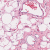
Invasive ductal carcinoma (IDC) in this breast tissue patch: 0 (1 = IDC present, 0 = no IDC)